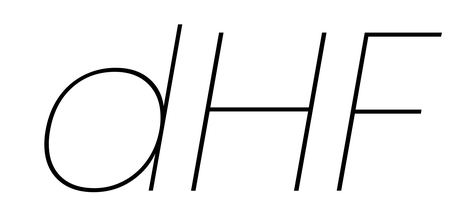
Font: Poppins-ThinItalic